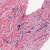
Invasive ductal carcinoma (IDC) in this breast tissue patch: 0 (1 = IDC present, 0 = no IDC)